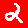
Digit: 2